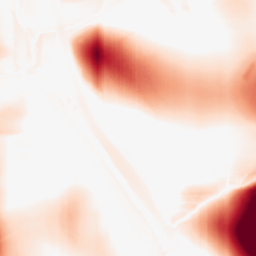
Category: morphological
Decomposition family: rolling_ball
Decomposition parameters: radius: 50
Upsampling method: lanczos
Upsampling parameters: scale: 4
Upsampling scale: 4